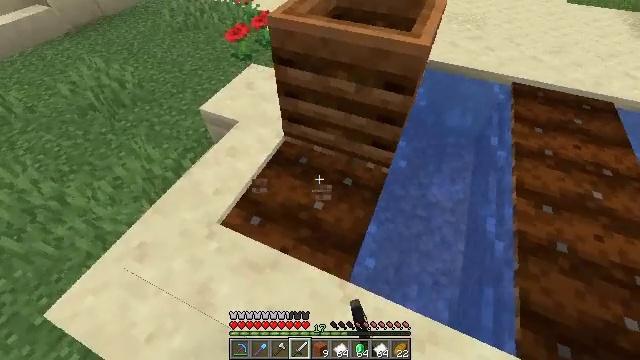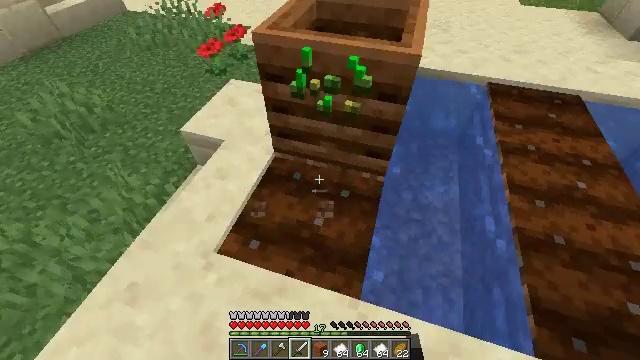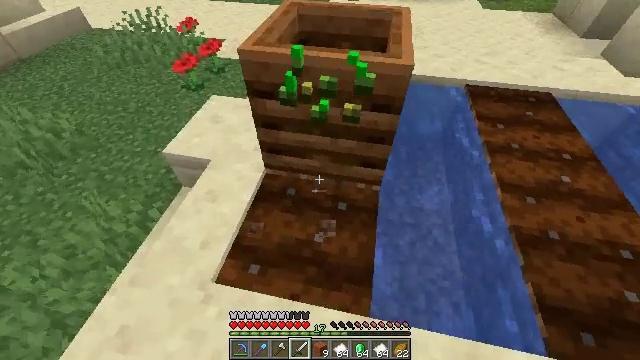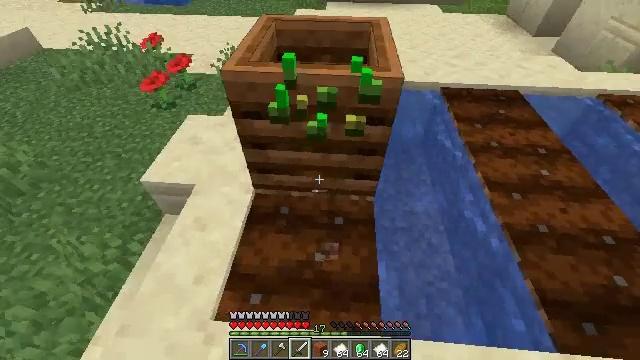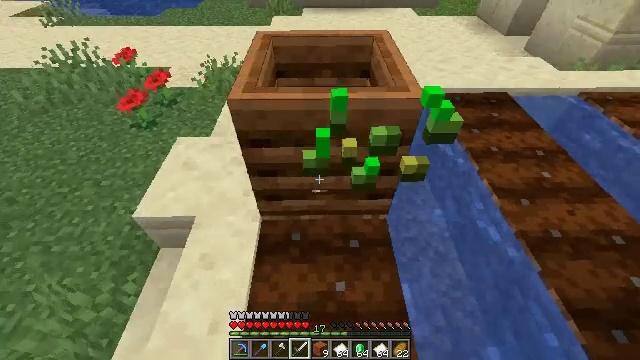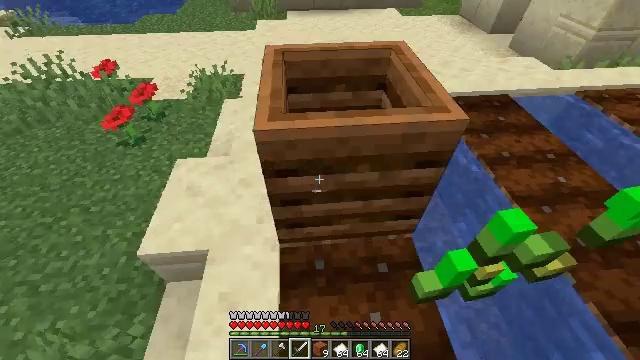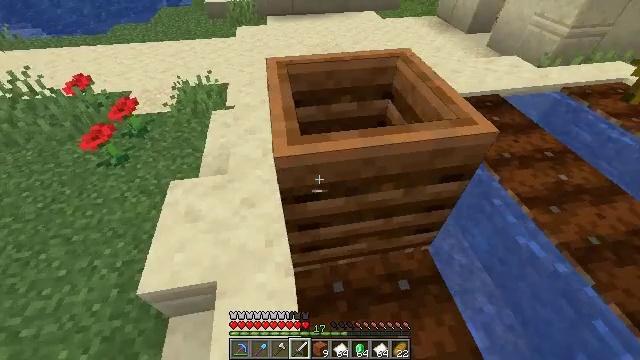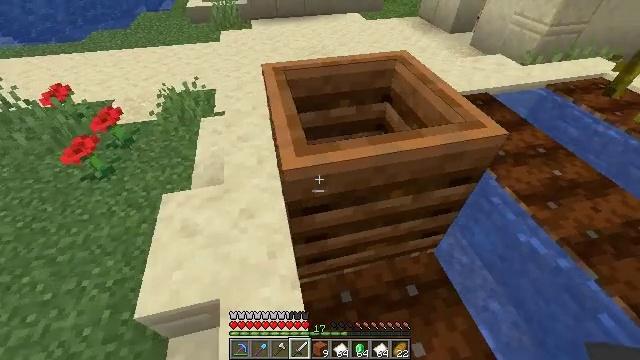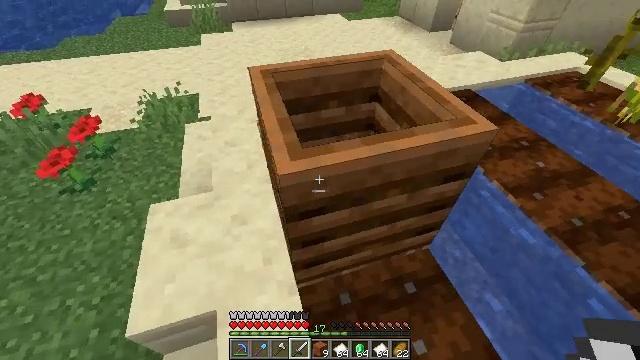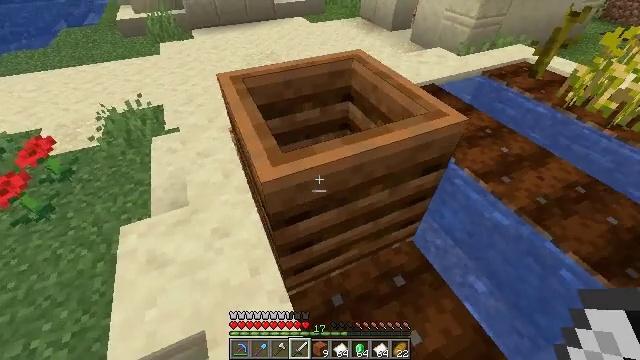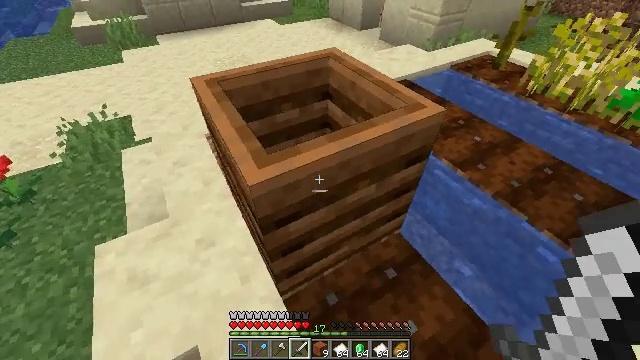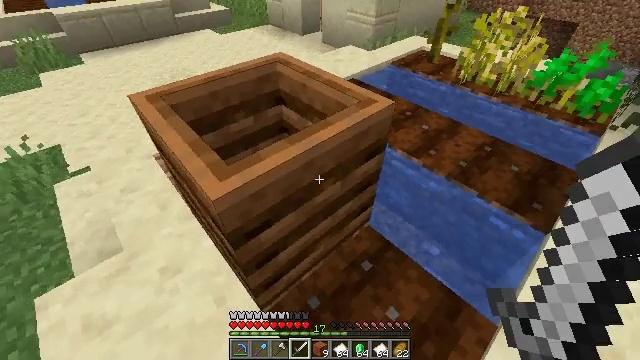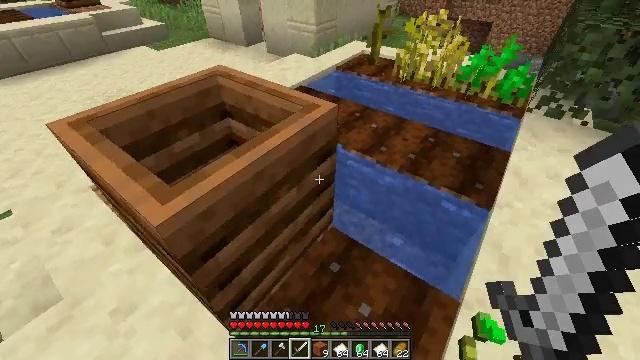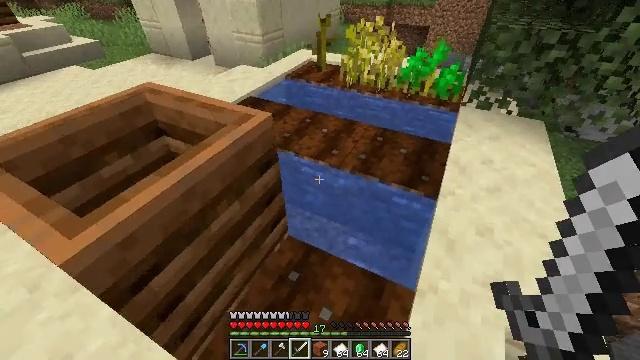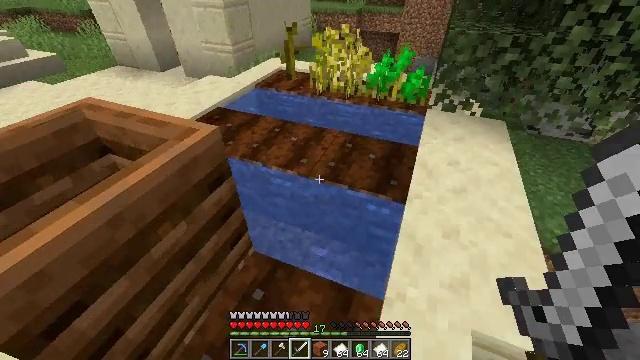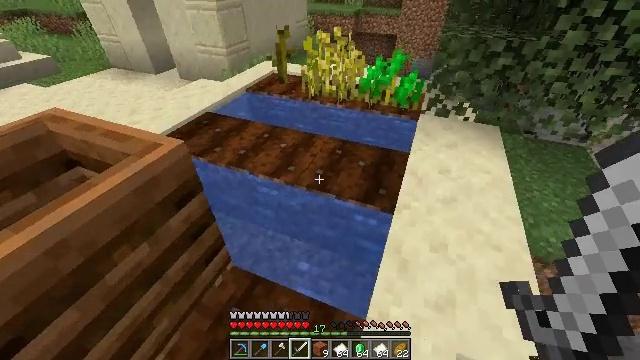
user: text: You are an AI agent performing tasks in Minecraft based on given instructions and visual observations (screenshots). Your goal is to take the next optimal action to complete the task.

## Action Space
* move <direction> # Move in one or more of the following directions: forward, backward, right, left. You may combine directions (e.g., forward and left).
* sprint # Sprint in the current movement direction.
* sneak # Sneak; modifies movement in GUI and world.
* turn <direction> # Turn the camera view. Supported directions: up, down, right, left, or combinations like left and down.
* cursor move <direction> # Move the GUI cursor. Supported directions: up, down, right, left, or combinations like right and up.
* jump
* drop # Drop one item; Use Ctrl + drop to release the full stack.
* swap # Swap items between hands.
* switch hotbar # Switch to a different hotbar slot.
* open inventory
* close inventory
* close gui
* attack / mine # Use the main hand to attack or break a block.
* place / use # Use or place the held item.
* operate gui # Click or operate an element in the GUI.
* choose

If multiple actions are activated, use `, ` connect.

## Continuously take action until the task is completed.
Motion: motion action
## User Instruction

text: Get wheat from the farmland.
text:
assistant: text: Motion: move forward and move left, turn right and up
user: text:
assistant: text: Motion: move forward and move left, turn right and up
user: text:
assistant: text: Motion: move forward and move left, turn right and up
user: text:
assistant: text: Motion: move forward and move left, turn right
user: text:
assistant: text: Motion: move forward and move left, turn right
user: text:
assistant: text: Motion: move forward and move left, turn right
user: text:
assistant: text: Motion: turn right
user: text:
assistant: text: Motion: turn right
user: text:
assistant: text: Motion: turn right
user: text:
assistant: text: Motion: turn right
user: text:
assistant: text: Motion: turn right
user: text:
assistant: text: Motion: move right, turn right and up
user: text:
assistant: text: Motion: move right, turn right and up
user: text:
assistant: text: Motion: move forward and move right, turn right and up
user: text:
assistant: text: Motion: move forward and move right
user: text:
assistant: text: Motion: move forward and move right
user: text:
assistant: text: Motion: move forward
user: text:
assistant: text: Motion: move forward
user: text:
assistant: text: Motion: move forward
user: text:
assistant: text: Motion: move forward, turn right and up
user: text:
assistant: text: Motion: move forward, turn right
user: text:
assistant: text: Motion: move forward
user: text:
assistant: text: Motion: move forward and move right
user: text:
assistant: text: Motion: move forward and move right
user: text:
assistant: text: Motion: move forward and move right
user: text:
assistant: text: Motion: move forward
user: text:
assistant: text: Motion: move forward
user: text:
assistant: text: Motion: move forward, turn right and down
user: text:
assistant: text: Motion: move forward, turn right and down
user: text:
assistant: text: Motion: turn right